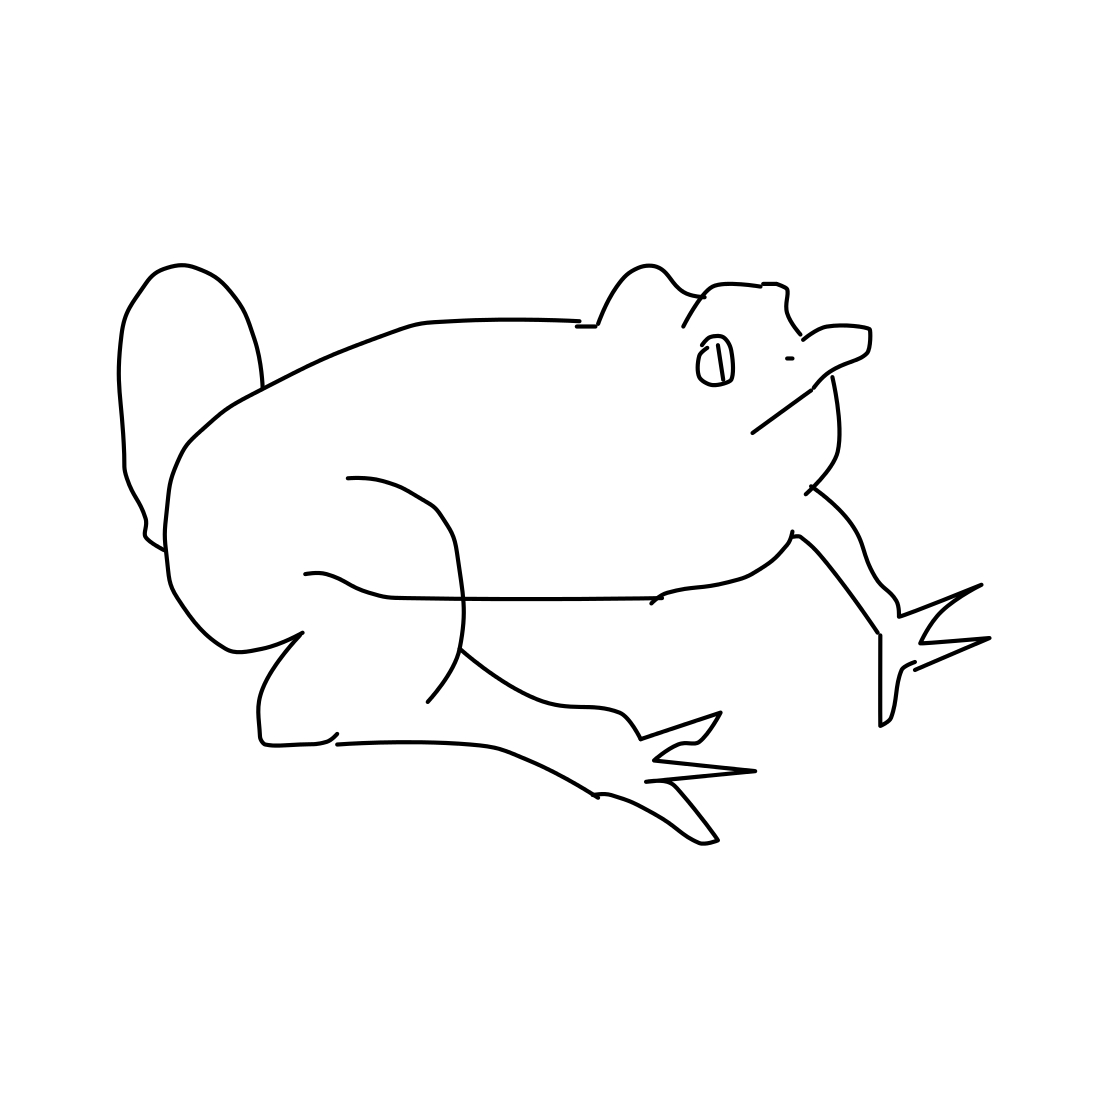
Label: frog